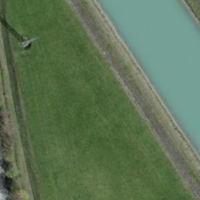
EUNIS habitat code: 52
Species observed at this site:
Juglans regia